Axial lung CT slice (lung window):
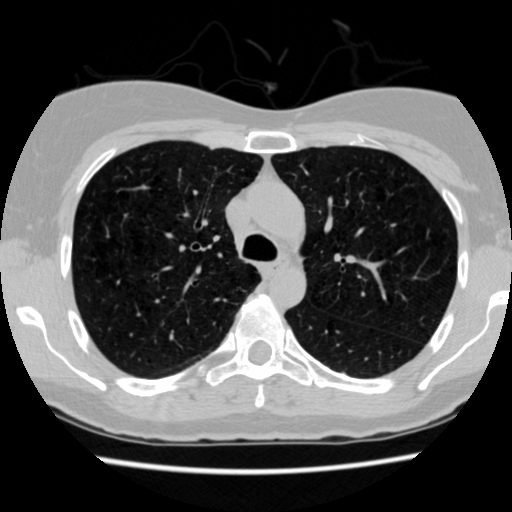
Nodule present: no